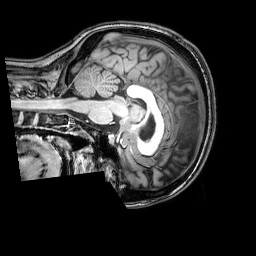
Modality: T1w
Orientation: sagittal
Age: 20
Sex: female
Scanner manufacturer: philips
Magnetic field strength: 3 T
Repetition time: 0.008113 s
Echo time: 0.003709 s